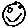
Label: smiley face